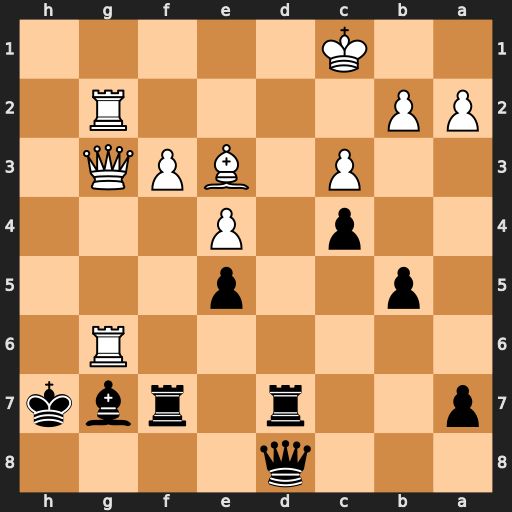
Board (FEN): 3q4/p2r1rbk/6R1/1p2p3/2p1P3/2P1BPQ1/PP4R1/2K5
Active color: b
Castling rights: -
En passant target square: -
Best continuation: Rd1+ Kc2 Qd3#